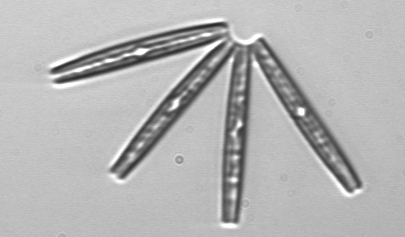
Label: Thalassionema